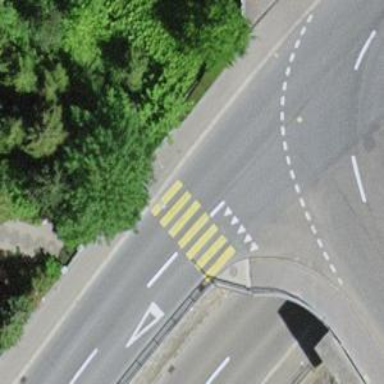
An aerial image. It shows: Marked road crossing with visible markings.